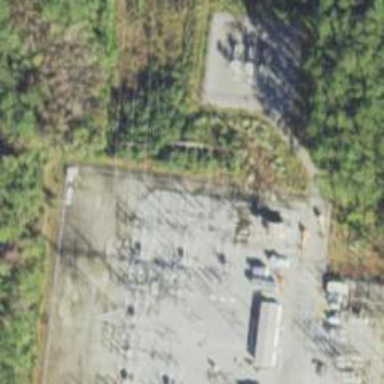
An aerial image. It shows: H-frame designed tower for power lines.